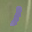
Label: 1